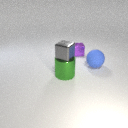
small gray metal cube above large green metal cylinder